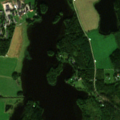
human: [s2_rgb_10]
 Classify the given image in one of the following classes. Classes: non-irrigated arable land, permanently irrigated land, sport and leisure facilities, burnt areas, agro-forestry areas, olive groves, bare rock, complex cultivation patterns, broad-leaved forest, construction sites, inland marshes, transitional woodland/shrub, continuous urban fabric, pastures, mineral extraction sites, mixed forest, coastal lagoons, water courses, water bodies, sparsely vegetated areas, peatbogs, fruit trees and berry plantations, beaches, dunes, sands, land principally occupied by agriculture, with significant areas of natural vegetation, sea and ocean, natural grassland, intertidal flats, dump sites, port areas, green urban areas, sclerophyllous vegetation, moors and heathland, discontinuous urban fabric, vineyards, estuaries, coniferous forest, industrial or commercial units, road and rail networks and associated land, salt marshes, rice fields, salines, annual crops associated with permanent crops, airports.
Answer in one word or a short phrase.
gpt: non-irrigated arable land, land principally occupied by agriculture, with significant areas of natural vegetation, coniferous forest, mixed forest, transitional woodland/shrub, water bodies